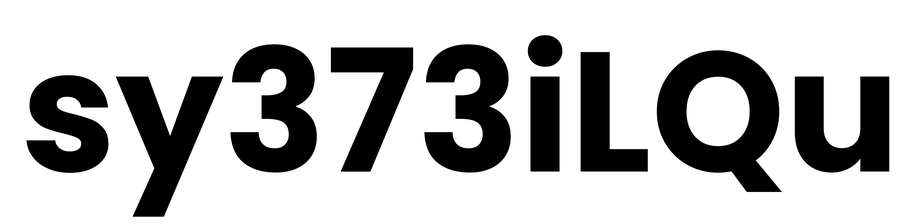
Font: Poppins-Bold